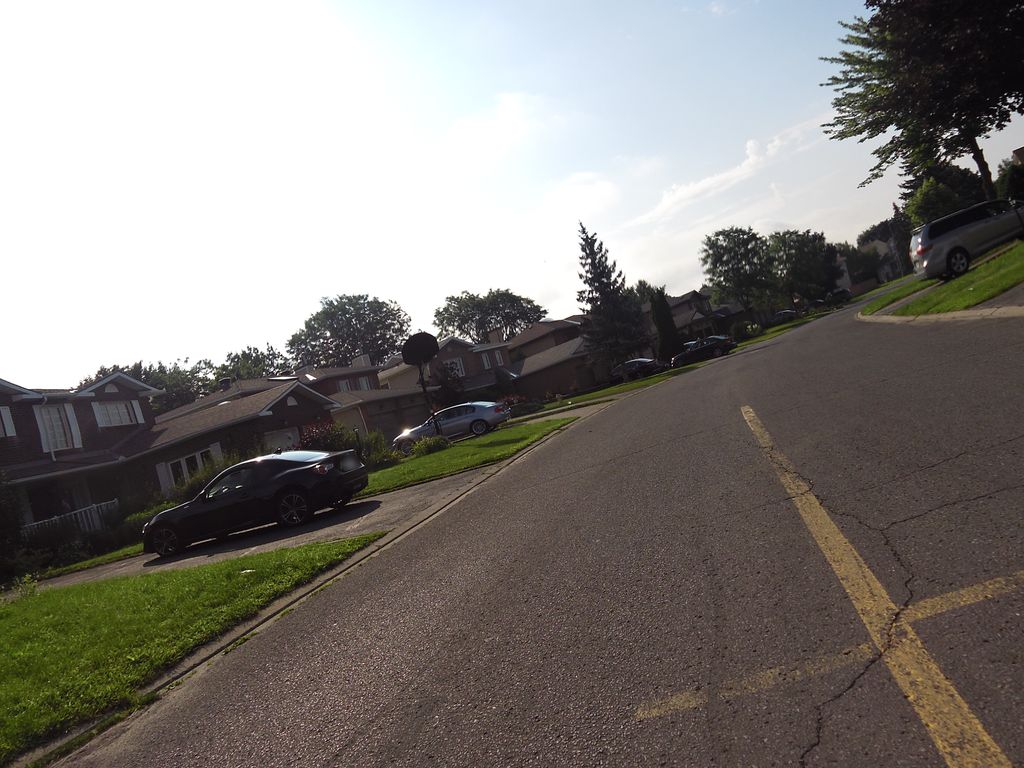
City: ottawa-gatineau